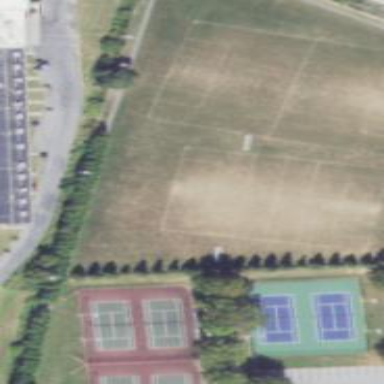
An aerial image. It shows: Soccer pitch for leisure land activities.